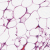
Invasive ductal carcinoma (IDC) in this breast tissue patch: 0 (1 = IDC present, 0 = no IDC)